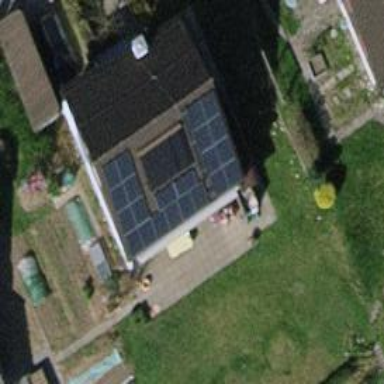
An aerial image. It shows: Solar power generator utilizing photovoltaic technology with solar photovoltaic panels.